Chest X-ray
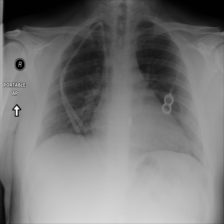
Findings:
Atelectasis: negative
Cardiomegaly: negative
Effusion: negative
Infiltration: negative
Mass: negative
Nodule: negative
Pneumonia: negative
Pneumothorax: negative
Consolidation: negative
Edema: negative
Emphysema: negative
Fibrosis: negative
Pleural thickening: negative
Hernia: negative